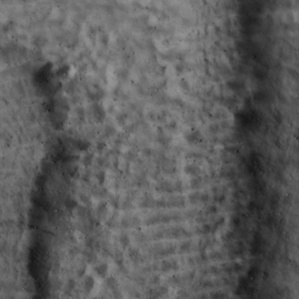
Label: non_frost